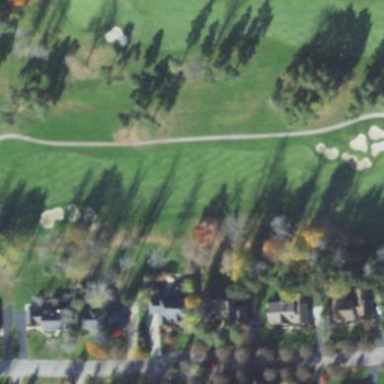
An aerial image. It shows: Golf fairway surrounded by grass.